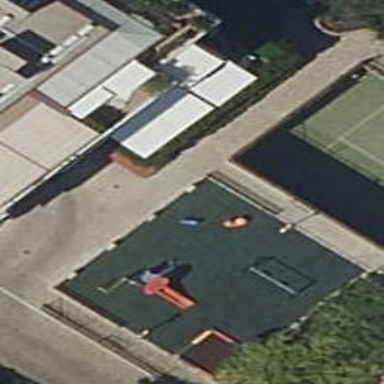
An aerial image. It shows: Playground area for leisure activities on the land.